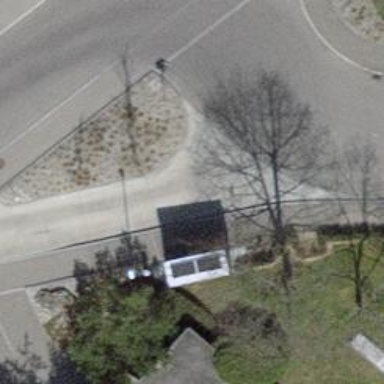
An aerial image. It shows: Bus stop with stop position for public transport.